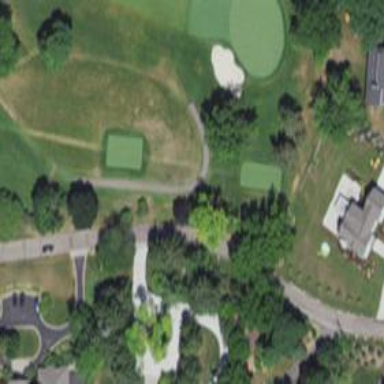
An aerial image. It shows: Golf path.